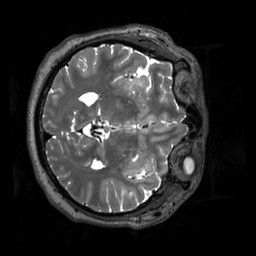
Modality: T2w
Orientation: axial
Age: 42
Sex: female
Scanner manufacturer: siemens
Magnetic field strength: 3 T
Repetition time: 3.2 s
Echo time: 0.412 s